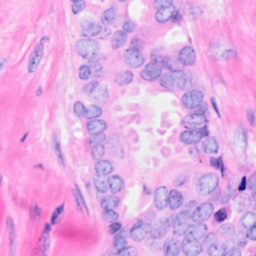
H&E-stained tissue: Breast